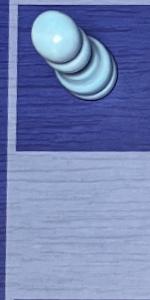
Label: Empty